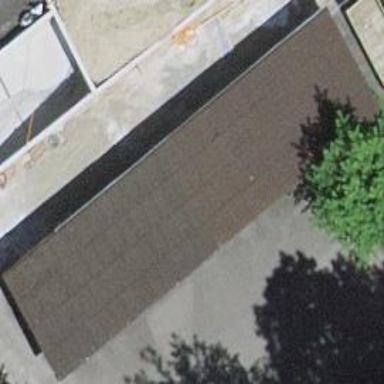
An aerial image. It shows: View of roof of building.